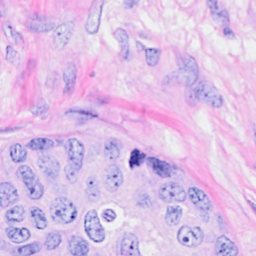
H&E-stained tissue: Breast